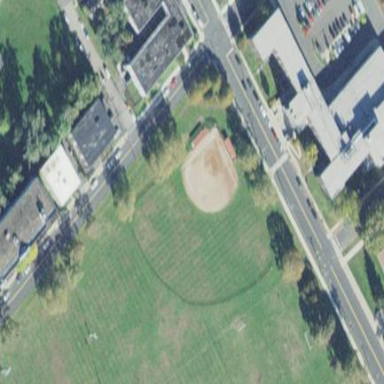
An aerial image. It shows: Baseball pitch for leisure land.